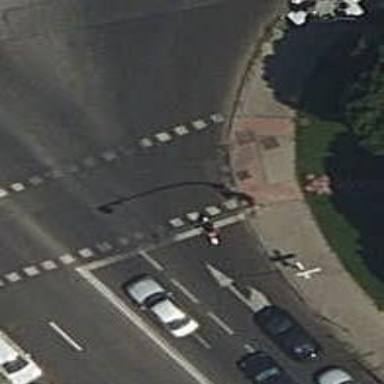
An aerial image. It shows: Traffic signals at road crossing.